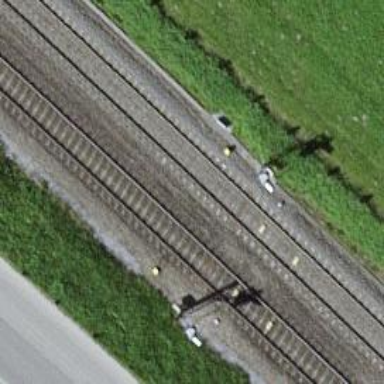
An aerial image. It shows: Railway signal.